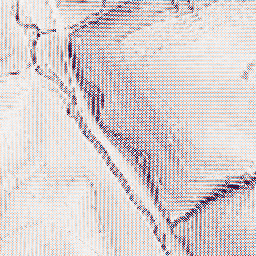
Category: wavelet
Decomposition family: wavelet_biorthogonal
Decomposition parameters: wavelet: bior1.3
level: 1
Upsampling method: fft_zeropad
Upsampling parameters: scale: 8
Upsampling scale: 8